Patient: sex F, age 36
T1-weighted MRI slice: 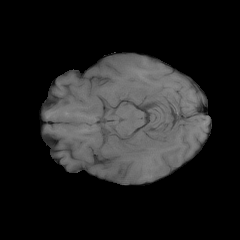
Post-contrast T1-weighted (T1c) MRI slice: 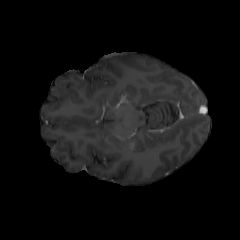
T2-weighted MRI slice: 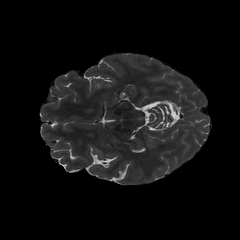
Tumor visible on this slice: no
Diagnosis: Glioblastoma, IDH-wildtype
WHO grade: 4